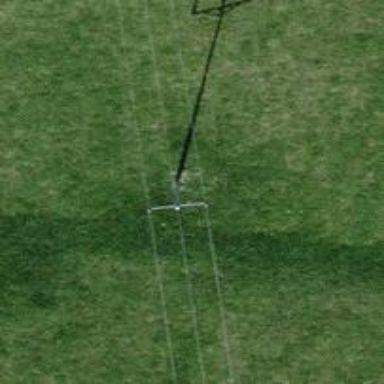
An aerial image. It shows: Power tower.